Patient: sex M, age 67
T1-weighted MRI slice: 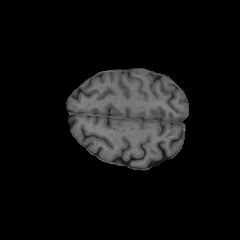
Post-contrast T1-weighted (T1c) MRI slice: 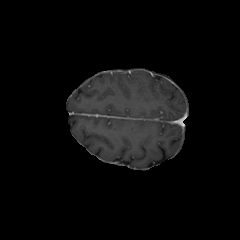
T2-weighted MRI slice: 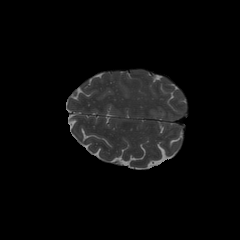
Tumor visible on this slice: no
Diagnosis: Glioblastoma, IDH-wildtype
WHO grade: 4